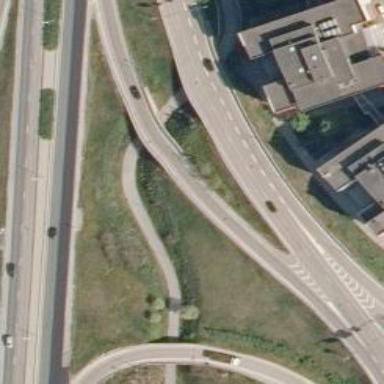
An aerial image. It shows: Trunk link road with asphalt surface.